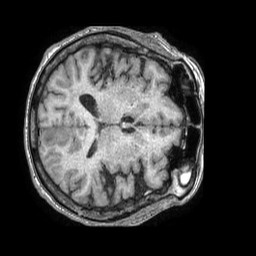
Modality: T1w
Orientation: axial
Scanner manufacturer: philips
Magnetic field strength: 1.5 T
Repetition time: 0.007745 s
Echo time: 0.003532 s